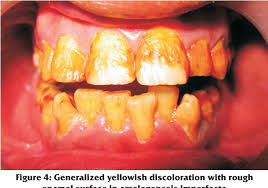
Condition: Tooth Discoloration